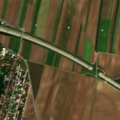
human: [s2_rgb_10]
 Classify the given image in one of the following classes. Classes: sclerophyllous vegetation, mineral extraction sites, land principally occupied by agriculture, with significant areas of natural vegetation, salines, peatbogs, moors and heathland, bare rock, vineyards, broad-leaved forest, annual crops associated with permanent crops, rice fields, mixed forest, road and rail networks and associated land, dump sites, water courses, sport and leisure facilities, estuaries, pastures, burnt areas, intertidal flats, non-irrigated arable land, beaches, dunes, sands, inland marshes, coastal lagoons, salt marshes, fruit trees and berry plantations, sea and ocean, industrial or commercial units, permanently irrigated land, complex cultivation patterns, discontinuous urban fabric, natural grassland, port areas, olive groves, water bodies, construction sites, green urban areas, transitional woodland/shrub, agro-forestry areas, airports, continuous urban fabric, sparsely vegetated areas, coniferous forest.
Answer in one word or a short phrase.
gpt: discontinuous urban fabric, road and rail networks and associated land, non-irrigated arable land